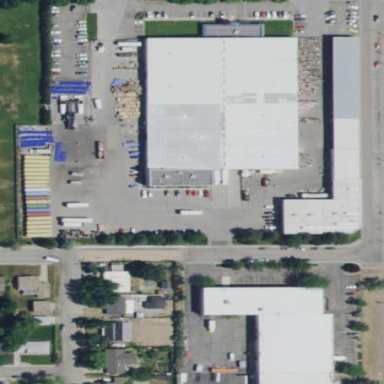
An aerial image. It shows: Warehouse building.